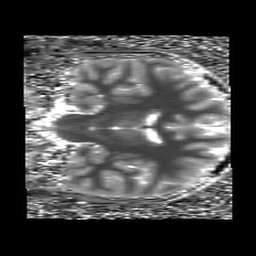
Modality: T1map
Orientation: coronal
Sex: male
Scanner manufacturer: siemens
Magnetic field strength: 3 T
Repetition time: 5 s
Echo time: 0.00355 s